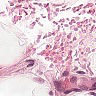
Metastatic tissue present: no